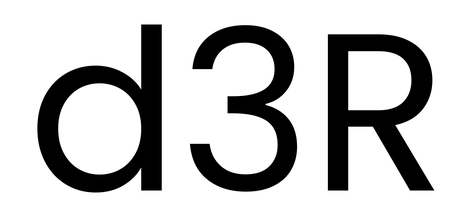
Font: Poppins-Regular